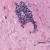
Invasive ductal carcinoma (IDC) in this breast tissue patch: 1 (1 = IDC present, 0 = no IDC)